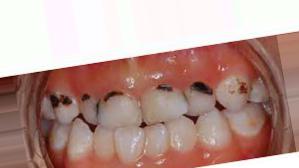
Condition: Caries